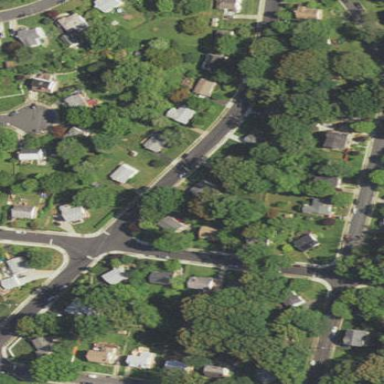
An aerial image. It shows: Residential area consisting of single-family homes.